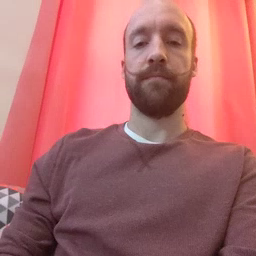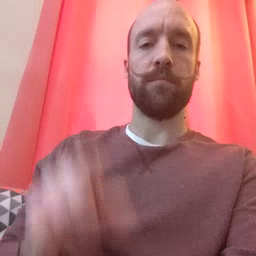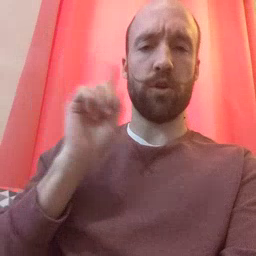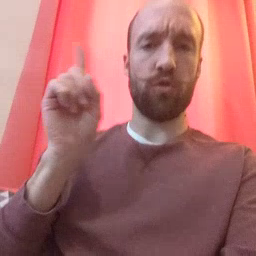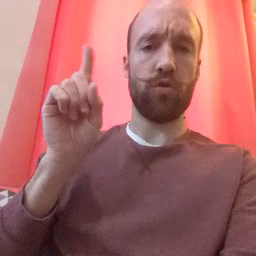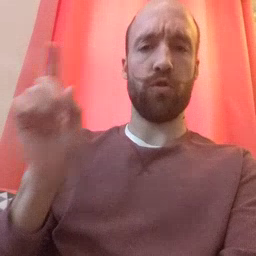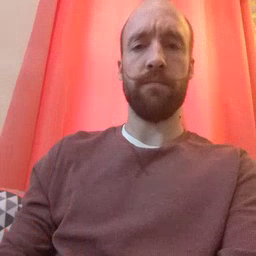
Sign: where